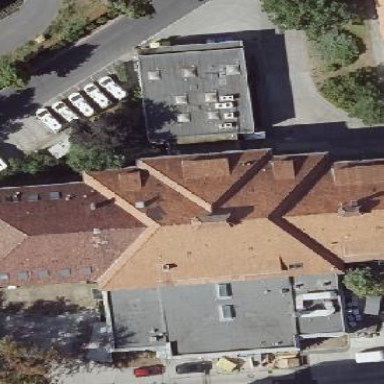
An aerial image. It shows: Hospital building with hipped roof.